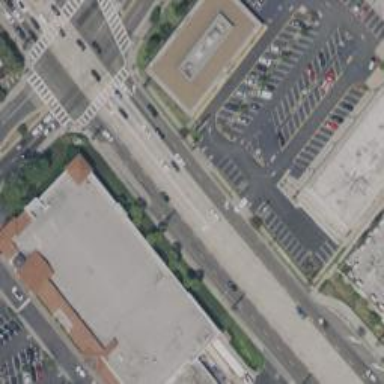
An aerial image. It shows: Primary highway with asphalt surface. It is bordered by commercial establishments.